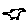
Label: bird